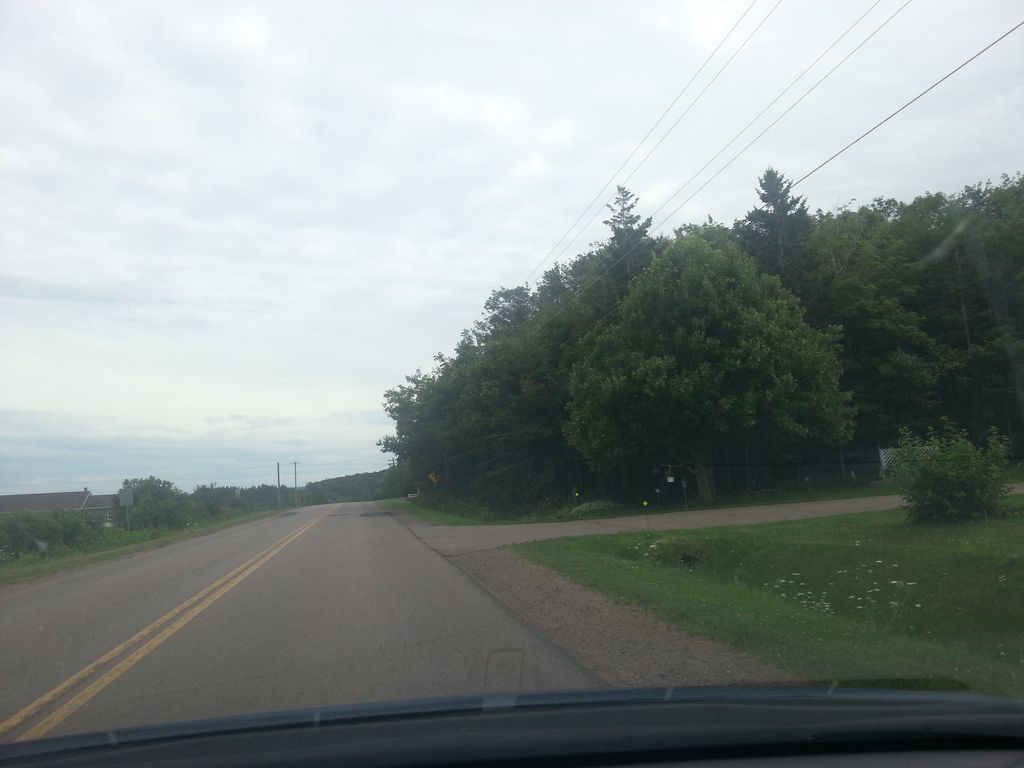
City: charlottetown